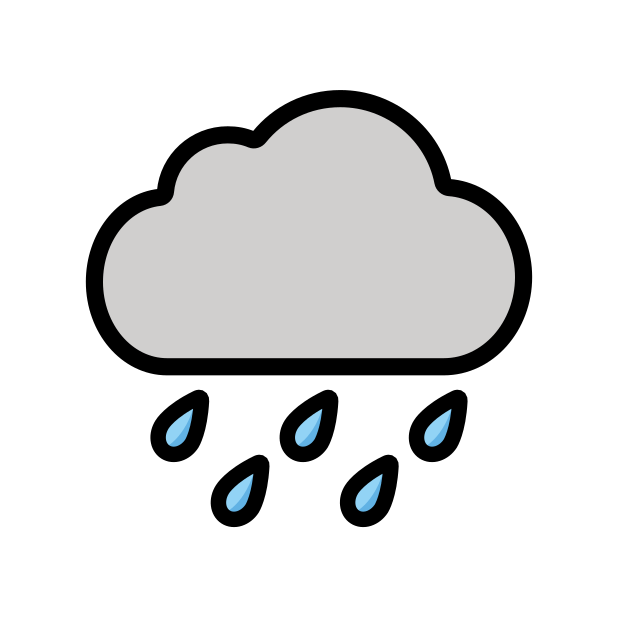
Emoji: 🌧
Name: cloud with rain
Unicode: 0x1f327